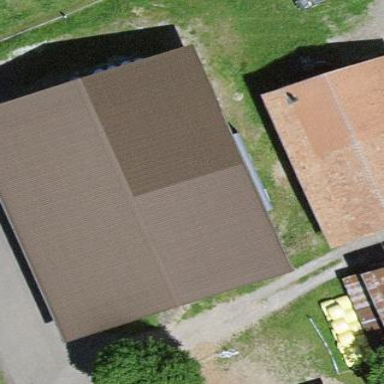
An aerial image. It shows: Shed.